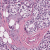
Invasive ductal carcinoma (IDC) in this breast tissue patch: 1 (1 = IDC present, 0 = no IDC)